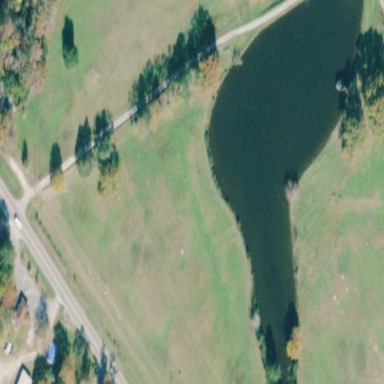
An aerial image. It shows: Pond surrounded by natural water.